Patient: sex M, age 67
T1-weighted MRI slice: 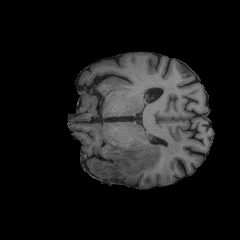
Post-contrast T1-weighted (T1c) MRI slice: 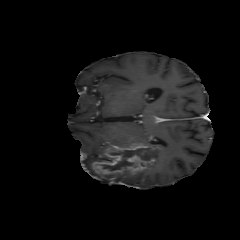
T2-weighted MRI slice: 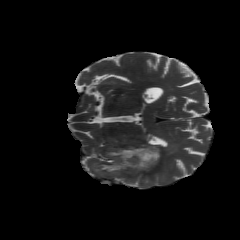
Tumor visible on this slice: yes
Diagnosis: Glioblastoma, IDH-wildtype
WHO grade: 4